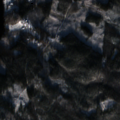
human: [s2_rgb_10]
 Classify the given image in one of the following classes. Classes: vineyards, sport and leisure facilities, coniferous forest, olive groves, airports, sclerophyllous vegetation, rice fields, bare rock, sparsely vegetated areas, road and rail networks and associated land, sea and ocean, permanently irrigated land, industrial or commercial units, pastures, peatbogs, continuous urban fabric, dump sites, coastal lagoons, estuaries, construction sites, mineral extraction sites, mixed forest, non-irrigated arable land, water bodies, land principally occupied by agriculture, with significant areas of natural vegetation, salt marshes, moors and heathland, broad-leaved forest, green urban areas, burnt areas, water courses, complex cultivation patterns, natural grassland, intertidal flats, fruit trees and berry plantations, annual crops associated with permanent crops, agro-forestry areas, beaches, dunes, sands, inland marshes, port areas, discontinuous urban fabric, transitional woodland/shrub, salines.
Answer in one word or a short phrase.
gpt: mixed forest, transitional woodland/shrub, water bodies